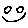
Label: smiley face